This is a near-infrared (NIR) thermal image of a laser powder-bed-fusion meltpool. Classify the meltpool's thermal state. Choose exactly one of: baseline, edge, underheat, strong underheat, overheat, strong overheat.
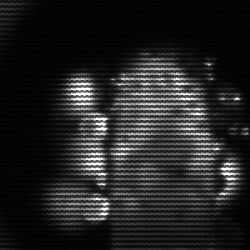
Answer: strong underheat